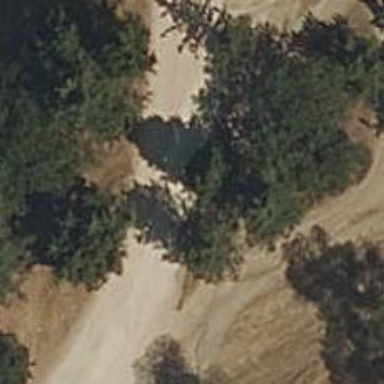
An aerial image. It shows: Dirt path.